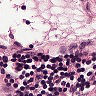
Metastatic tissue present: no